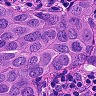
Metastatic tissue present: yes